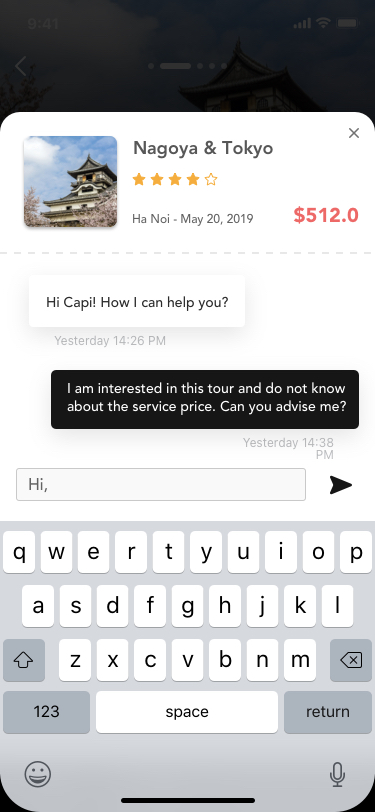
Text in this UI design:
14/16
3 DAYS ( 20   22 Mar 2019 )
$512
Description
Destination
Route
Review
Tour code:
NNSGN5843-007-200719VN-H
Nagoya
& Tokyo
May 20
Ha Noi
Nagota
May 21
Nagota
With over two million inhabitants, Nagoya (名古屋) is Japan's fourth most populated city. It is the capital of Aichi Prefecture and the principal city of the Nobi plain, one of Honshu's three large plains and metropolitan and industrial centers.
About
Support
BOOK NOW
Hi Capi! How I can help you?
Yesterday 14:26 PM
I am interested in this tour and do not know about the service price. Can you advise me?
Yesterday 14:38 PM
Ha Noi - May 20, 2019
$512.0
Nagoya & Tokyo